Field crop: maize
Growth stage: 2
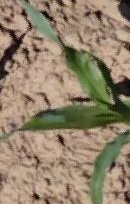
Species: maize